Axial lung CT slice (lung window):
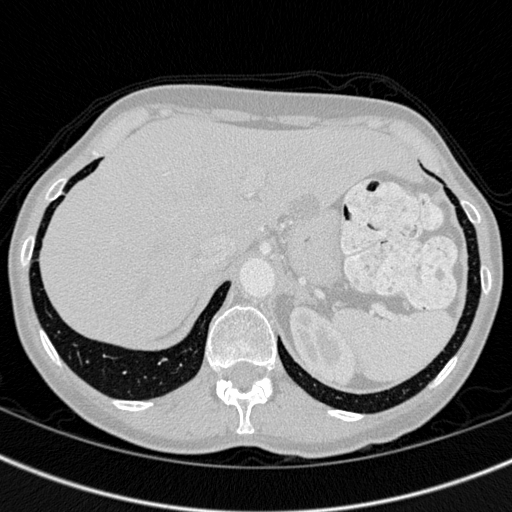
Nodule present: no